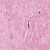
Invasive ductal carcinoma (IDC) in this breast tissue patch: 0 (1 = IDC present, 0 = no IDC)